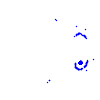
Particle: pion